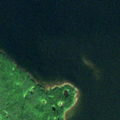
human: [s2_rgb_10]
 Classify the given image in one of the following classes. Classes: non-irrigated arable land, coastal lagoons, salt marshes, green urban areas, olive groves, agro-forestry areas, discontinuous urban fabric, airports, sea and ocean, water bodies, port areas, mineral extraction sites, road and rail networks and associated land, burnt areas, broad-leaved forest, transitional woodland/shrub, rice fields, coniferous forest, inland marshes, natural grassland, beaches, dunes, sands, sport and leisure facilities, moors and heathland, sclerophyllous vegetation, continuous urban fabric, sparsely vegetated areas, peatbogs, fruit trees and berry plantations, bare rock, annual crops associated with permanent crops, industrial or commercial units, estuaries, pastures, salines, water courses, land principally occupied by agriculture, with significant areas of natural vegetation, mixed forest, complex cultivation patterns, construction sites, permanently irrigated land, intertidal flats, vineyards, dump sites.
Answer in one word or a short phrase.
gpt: coniferous forest, sea and ocean